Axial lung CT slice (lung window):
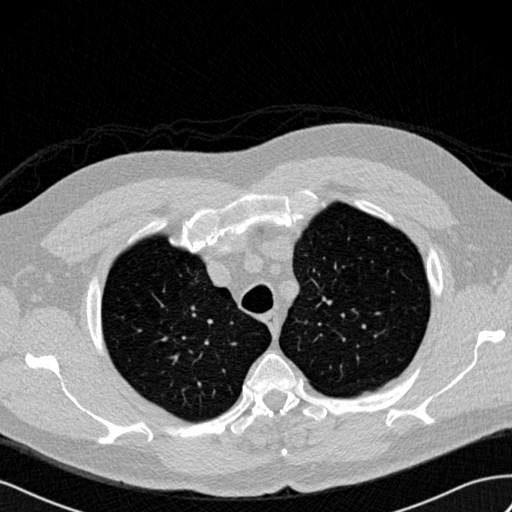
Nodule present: no